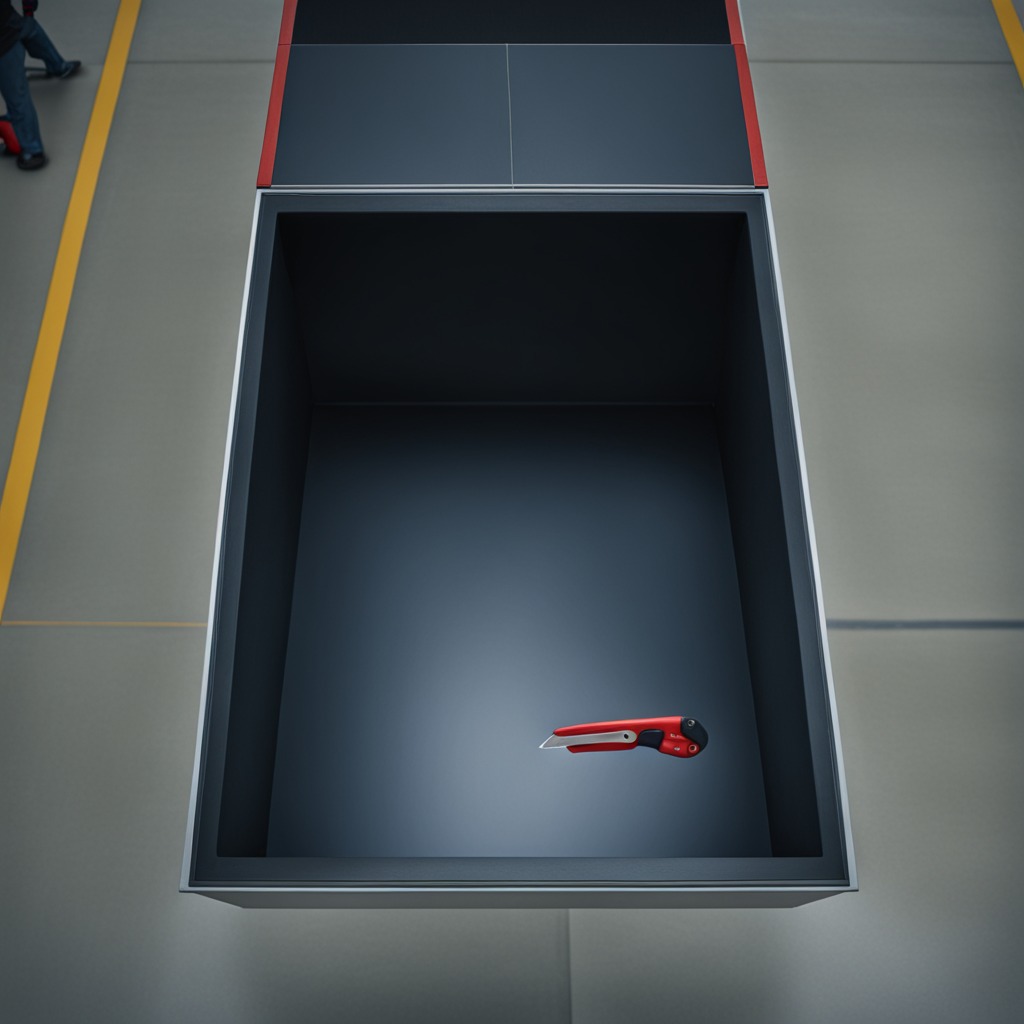
A utility knife lies on the toolbox surface in the airplane hangar workshop.